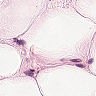
Metastatic tissue present: no